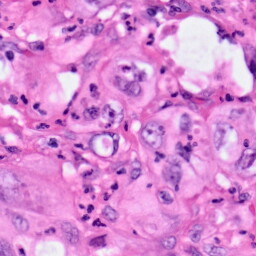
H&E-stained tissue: Pancreatic